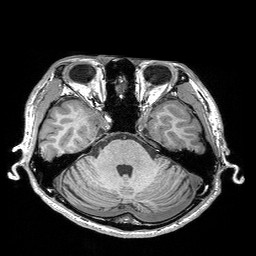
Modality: T1w
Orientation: coronal